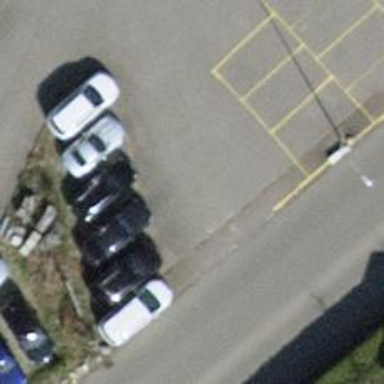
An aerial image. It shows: Road serving as parking aisle.